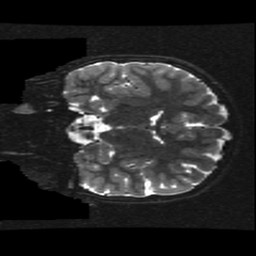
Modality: T2w
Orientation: coronal
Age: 11
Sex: female
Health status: ill
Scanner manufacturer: ge
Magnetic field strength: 3 T
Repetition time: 7.5 s
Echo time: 0.1015 s